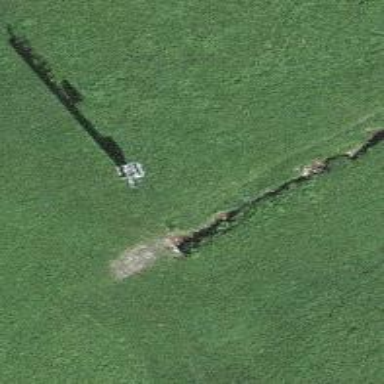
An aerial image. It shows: Communication mast tower.